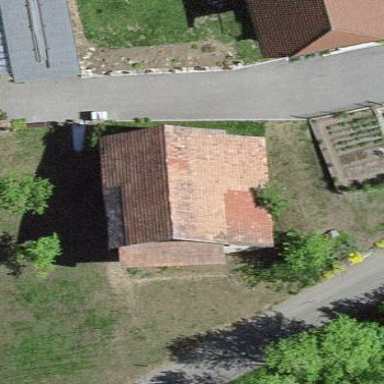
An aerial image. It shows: Garage.